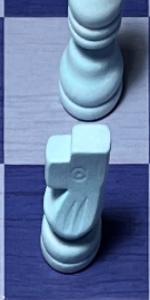
Label: Knight_White